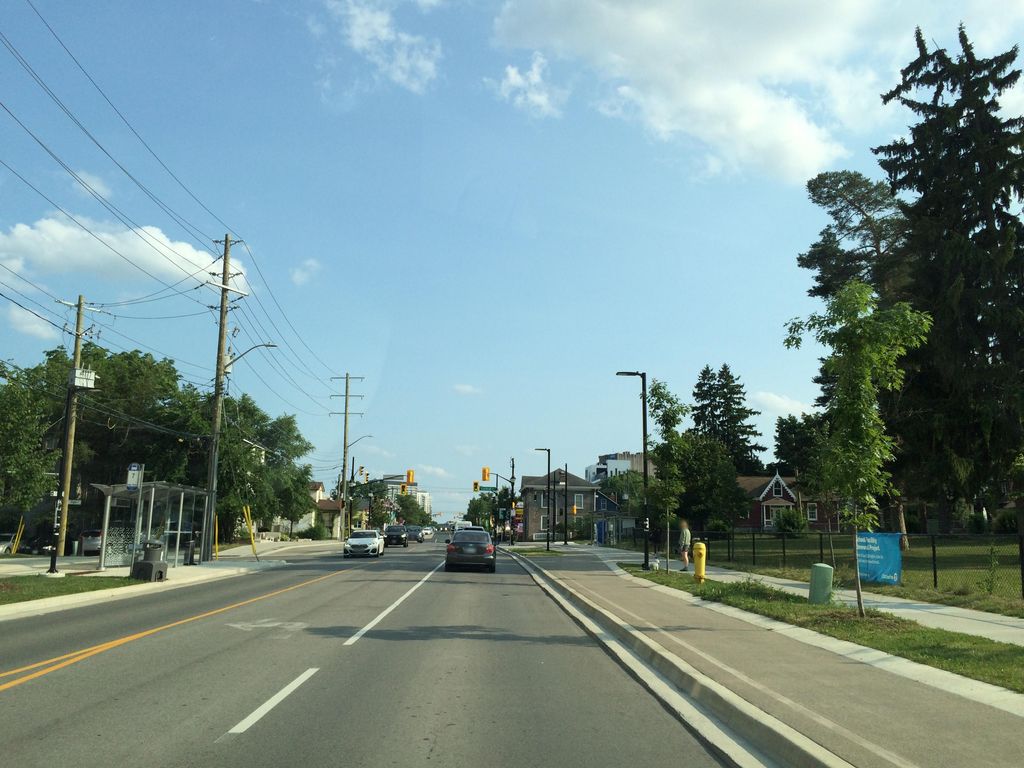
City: kitchener-waterloo